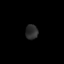
Tissue: lung
Cell type: Endothelial cells
Senescence score: 0.2368
Nuclear area (px): 177
Mean DAPI intensity: 44.424